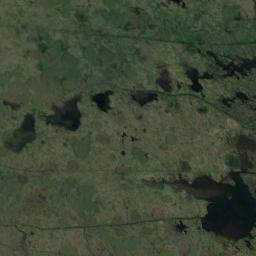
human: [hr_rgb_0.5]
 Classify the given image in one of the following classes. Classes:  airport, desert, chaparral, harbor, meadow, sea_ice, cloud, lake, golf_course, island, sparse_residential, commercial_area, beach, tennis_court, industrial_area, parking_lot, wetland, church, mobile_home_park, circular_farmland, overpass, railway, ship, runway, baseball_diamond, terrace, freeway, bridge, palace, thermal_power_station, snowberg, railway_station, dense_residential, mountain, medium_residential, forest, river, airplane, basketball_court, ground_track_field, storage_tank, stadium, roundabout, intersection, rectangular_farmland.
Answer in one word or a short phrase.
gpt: wetland